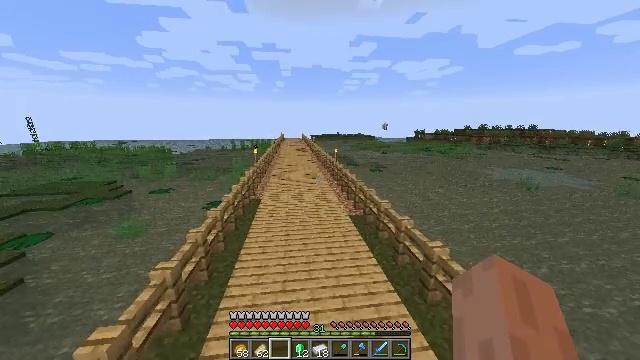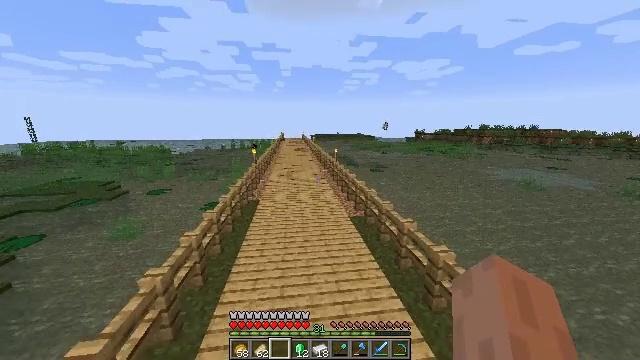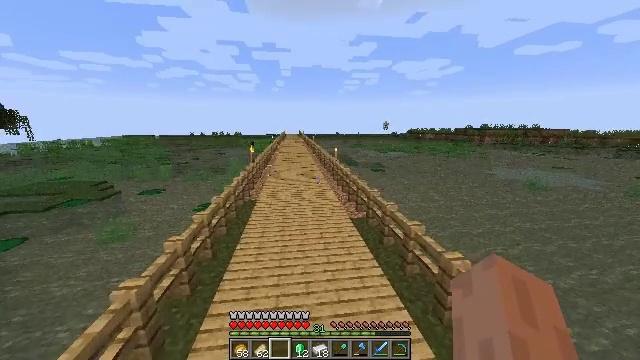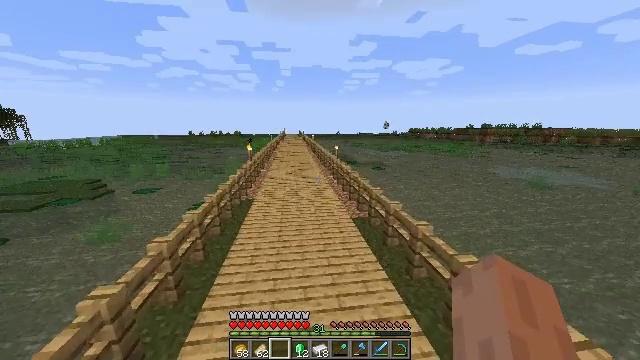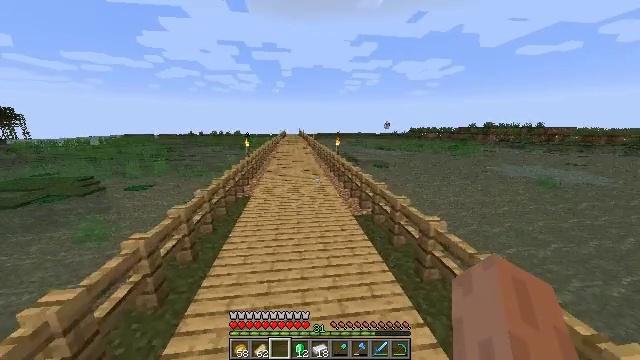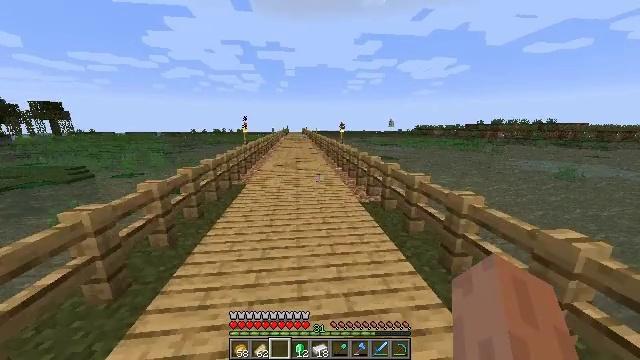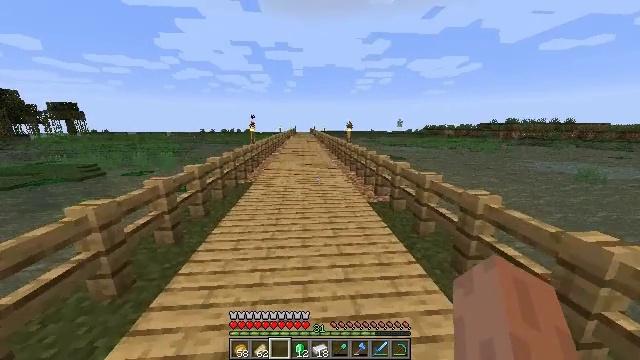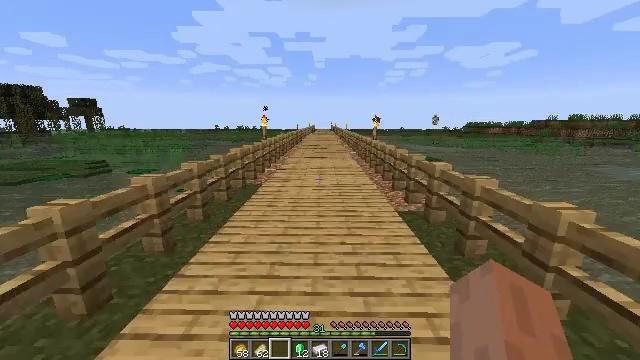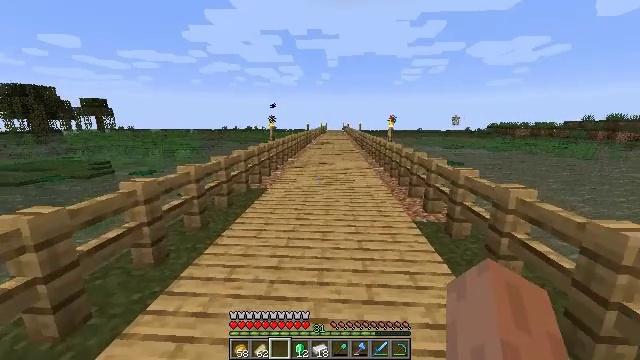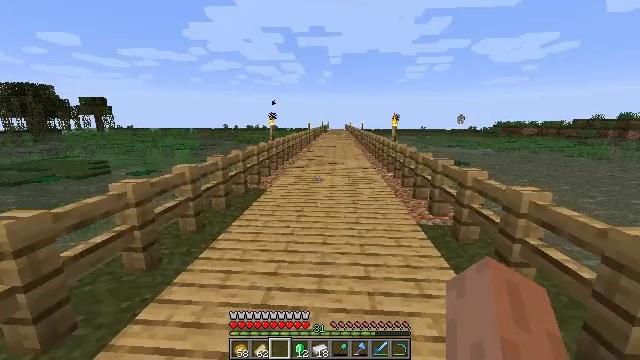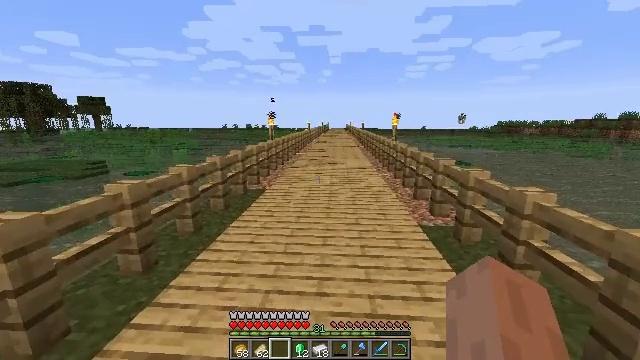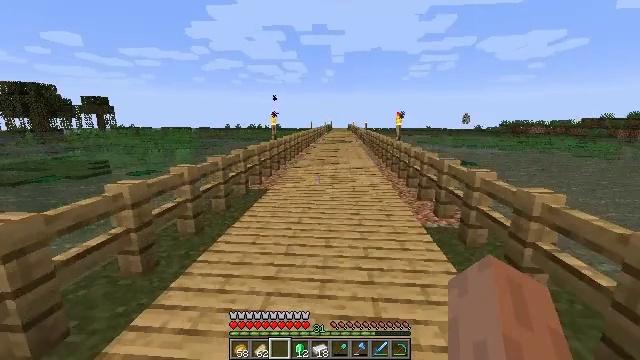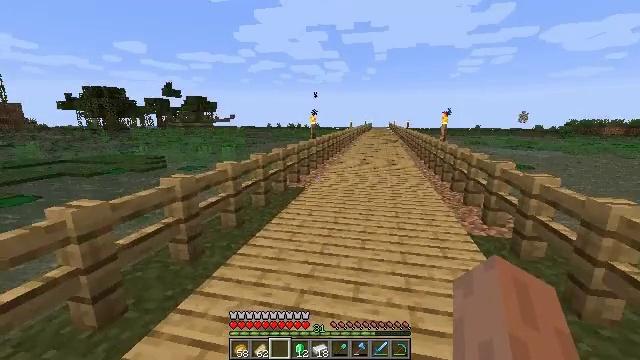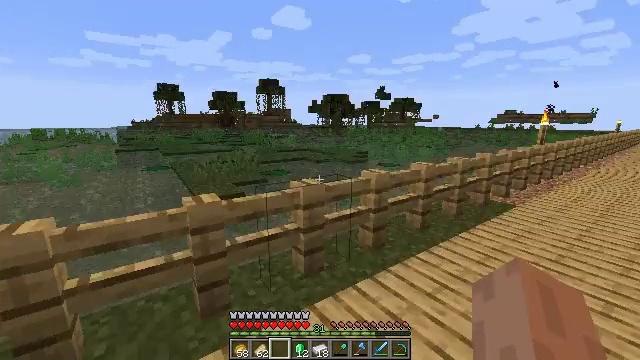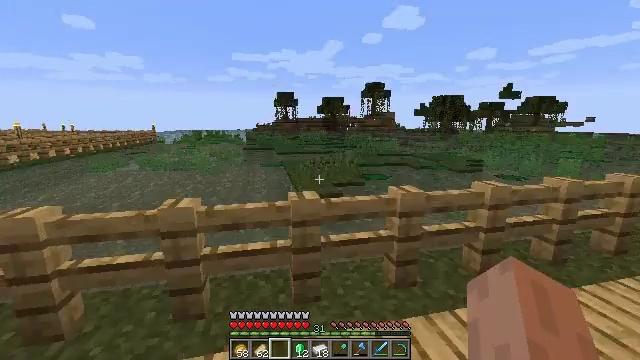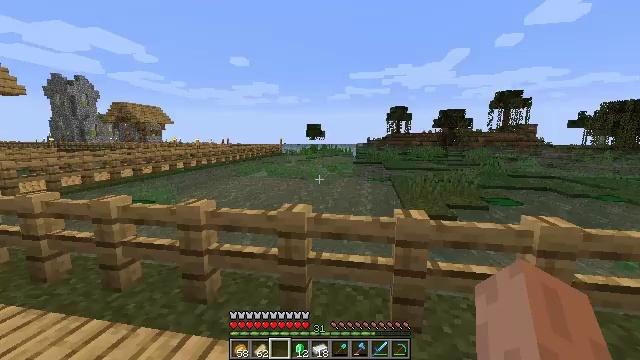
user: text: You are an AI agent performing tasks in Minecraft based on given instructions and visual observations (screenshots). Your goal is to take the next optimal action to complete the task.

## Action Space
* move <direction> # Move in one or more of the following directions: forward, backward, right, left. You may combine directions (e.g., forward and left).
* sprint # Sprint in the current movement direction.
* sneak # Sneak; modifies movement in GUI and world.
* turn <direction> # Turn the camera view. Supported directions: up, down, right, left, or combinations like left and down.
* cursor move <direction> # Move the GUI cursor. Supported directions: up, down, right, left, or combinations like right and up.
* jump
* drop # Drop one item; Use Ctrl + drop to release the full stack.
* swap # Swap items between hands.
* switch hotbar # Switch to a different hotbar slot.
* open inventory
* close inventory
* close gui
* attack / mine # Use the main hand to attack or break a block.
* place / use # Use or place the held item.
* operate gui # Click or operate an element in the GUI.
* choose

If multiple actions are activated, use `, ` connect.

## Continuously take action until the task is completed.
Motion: motion action
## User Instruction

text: Gather the oak fence pieces.
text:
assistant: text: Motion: move forward
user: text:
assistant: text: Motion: move forward
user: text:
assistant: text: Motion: move forward
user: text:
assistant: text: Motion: move forward
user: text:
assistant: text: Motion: no_op
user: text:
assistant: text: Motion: turn left
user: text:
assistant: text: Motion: turn left
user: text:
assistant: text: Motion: turn left
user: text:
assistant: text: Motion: no_op
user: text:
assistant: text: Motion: no_op
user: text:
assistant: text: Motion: no_op
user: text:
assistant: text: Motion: turn left
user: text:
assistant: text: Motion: turn left
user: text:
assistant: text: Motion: turn left
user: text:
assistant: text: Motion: turn left and up
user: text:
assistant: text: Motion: turn left
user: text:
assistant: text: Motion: turn left
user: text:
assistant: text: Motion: no_op
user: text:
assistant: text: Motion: no_op
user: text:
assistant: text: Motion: no_op
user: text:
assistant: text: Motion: move forward, turn left
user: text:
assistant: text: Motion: move forward, turn left
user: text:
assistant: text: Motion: move forward, turn left
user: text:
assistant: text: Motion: move forward, turn left and up
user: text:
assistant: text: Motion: move forward, turn left
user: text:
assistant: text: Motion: move forward, turn left and down
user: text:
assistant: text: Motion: move forward, sprint, turn right
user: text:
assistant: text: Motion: move forward, sprint
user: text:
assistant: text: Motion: move forward, sprint
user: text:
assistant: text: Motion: move forward, sprint